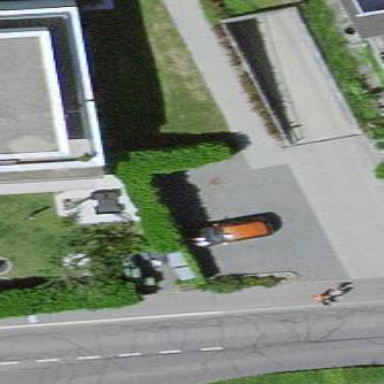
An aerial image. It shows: Parking area with asphalt surface.